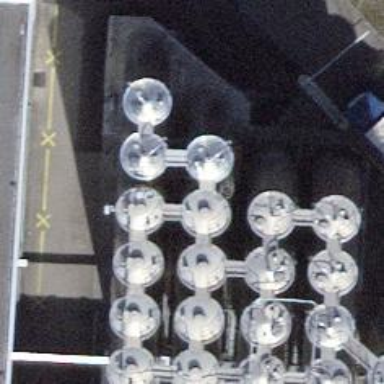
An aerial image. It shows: Storage tank that is man-made.